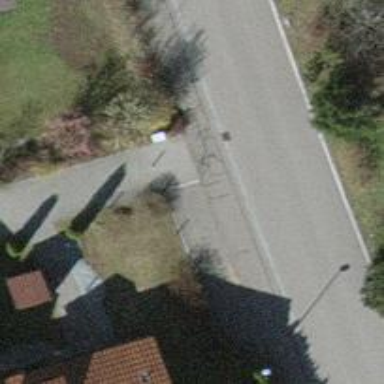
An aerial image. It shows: Bollard.